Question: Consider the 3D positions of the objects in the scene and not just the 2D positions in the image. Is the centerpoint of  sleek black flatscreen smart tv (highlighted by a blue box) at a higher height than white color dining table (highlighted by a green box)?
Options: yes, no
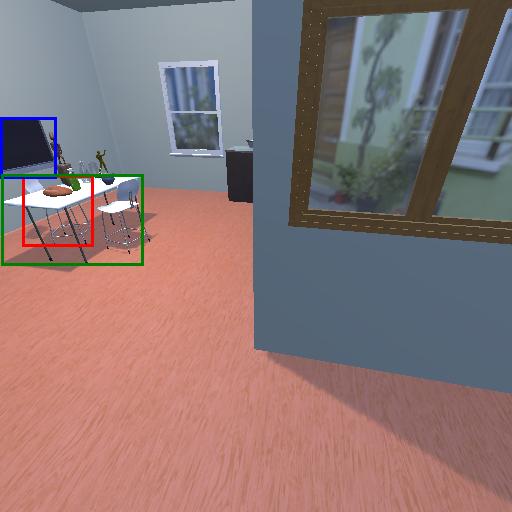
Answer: yes